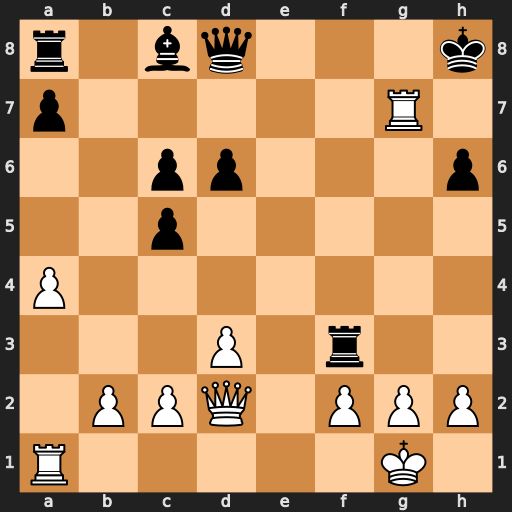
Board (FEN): r1bq3k/p5R1/2pp3p/2p5/P7/3P1r2/1PPQ1PPP/R5K1
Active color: w
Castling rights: -
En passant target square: -
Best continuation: Qxh6#